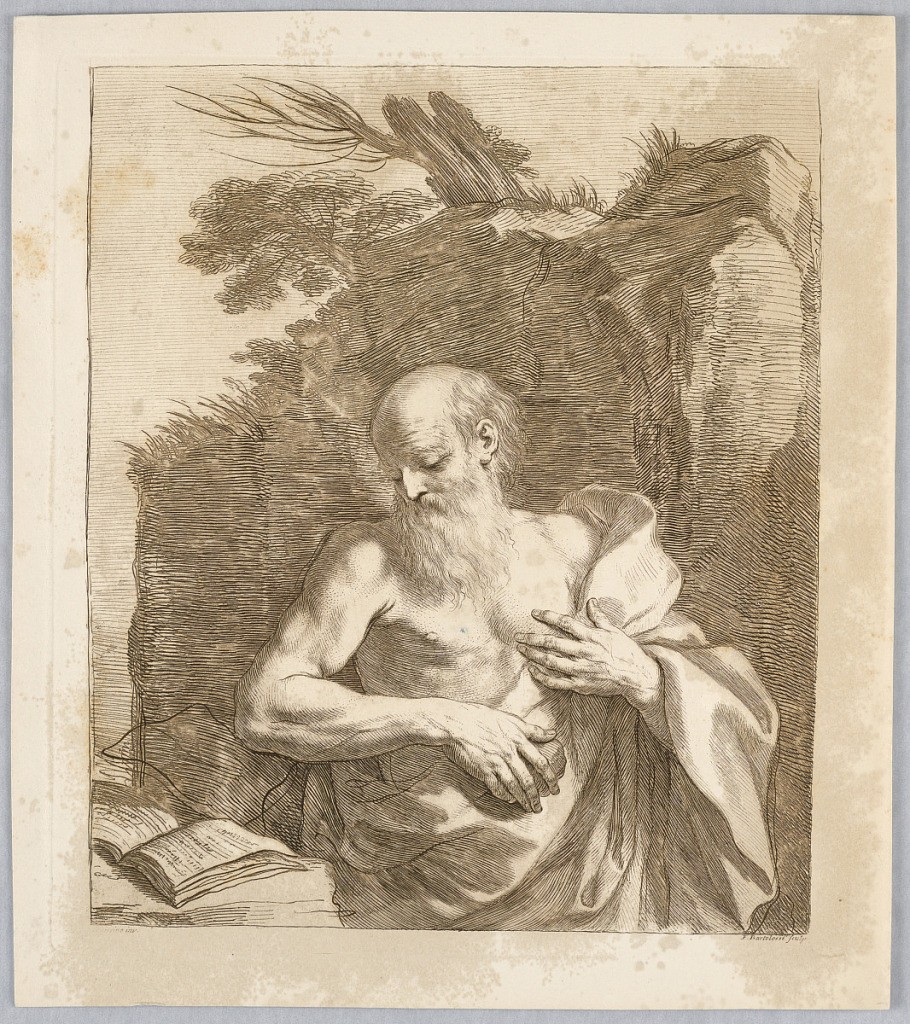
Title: Saint Jerome
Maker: Francesco Bartolozzi, Italian, active England, 1727–1815
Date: ca. 1760–1770
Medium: Engraving in brown ink on white paper
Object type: Print
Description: Saint Jerome standing in front of a large boulder, wrapped in a cloth. He has a stone in his hand, and looks at a a book to the left.